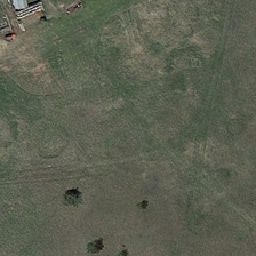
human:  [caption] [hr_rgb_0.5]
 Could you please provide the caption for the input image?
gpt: The fresh grass grows on the grass.

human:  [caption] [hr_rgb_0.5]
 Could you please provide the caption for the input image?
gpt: the grass has two pit .

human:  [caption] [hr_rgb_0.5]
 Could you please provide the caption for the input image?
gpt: on the grass to grow the grass just sprouting.

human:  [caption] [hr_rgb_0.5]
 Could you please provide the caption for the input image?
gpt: Just grow grass on grass.

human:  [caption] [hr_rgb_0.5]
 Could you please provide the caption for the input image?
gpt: Newly sprouted grass grows on the grass.